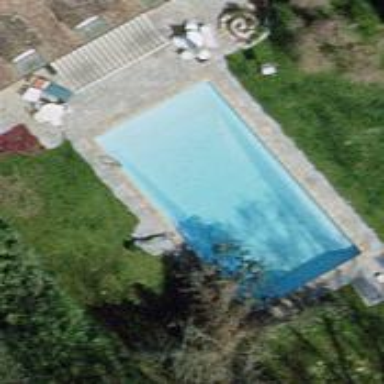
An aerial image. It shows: Swimming pool located in leisure land.